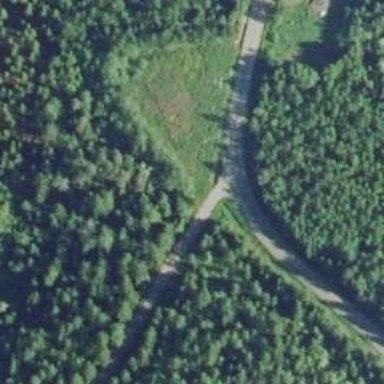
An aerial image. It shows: Unclassified road.